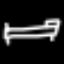
Label: bed